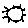
Label: sun